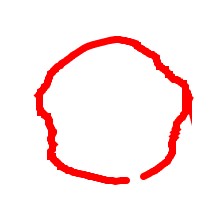
Shape: circle